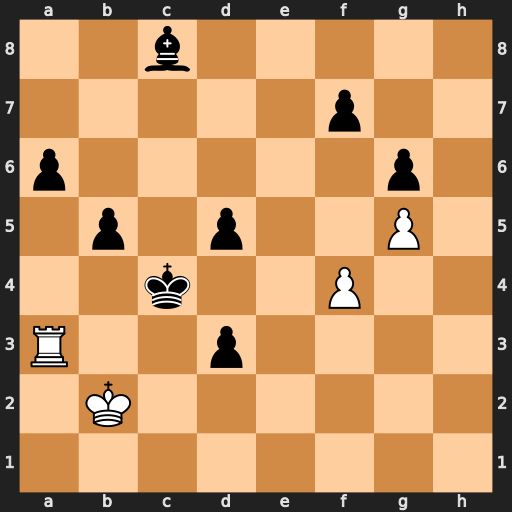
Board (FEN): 2b5/5p2/p5p1/1p1p2P1/2k2P2/R2p4/1K6/8
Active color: w
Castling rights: -
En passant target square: -
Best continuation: Rc3+ Kd4 Rxc8 d2 Kc2